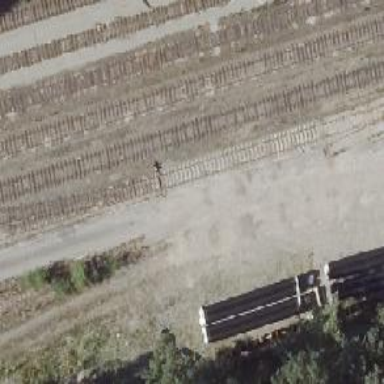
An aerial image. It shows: Railway switch with turnout to the right.